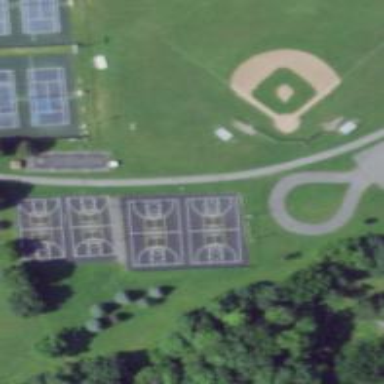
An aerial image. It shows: Basketball court in the leisure land pitch.